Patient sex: F
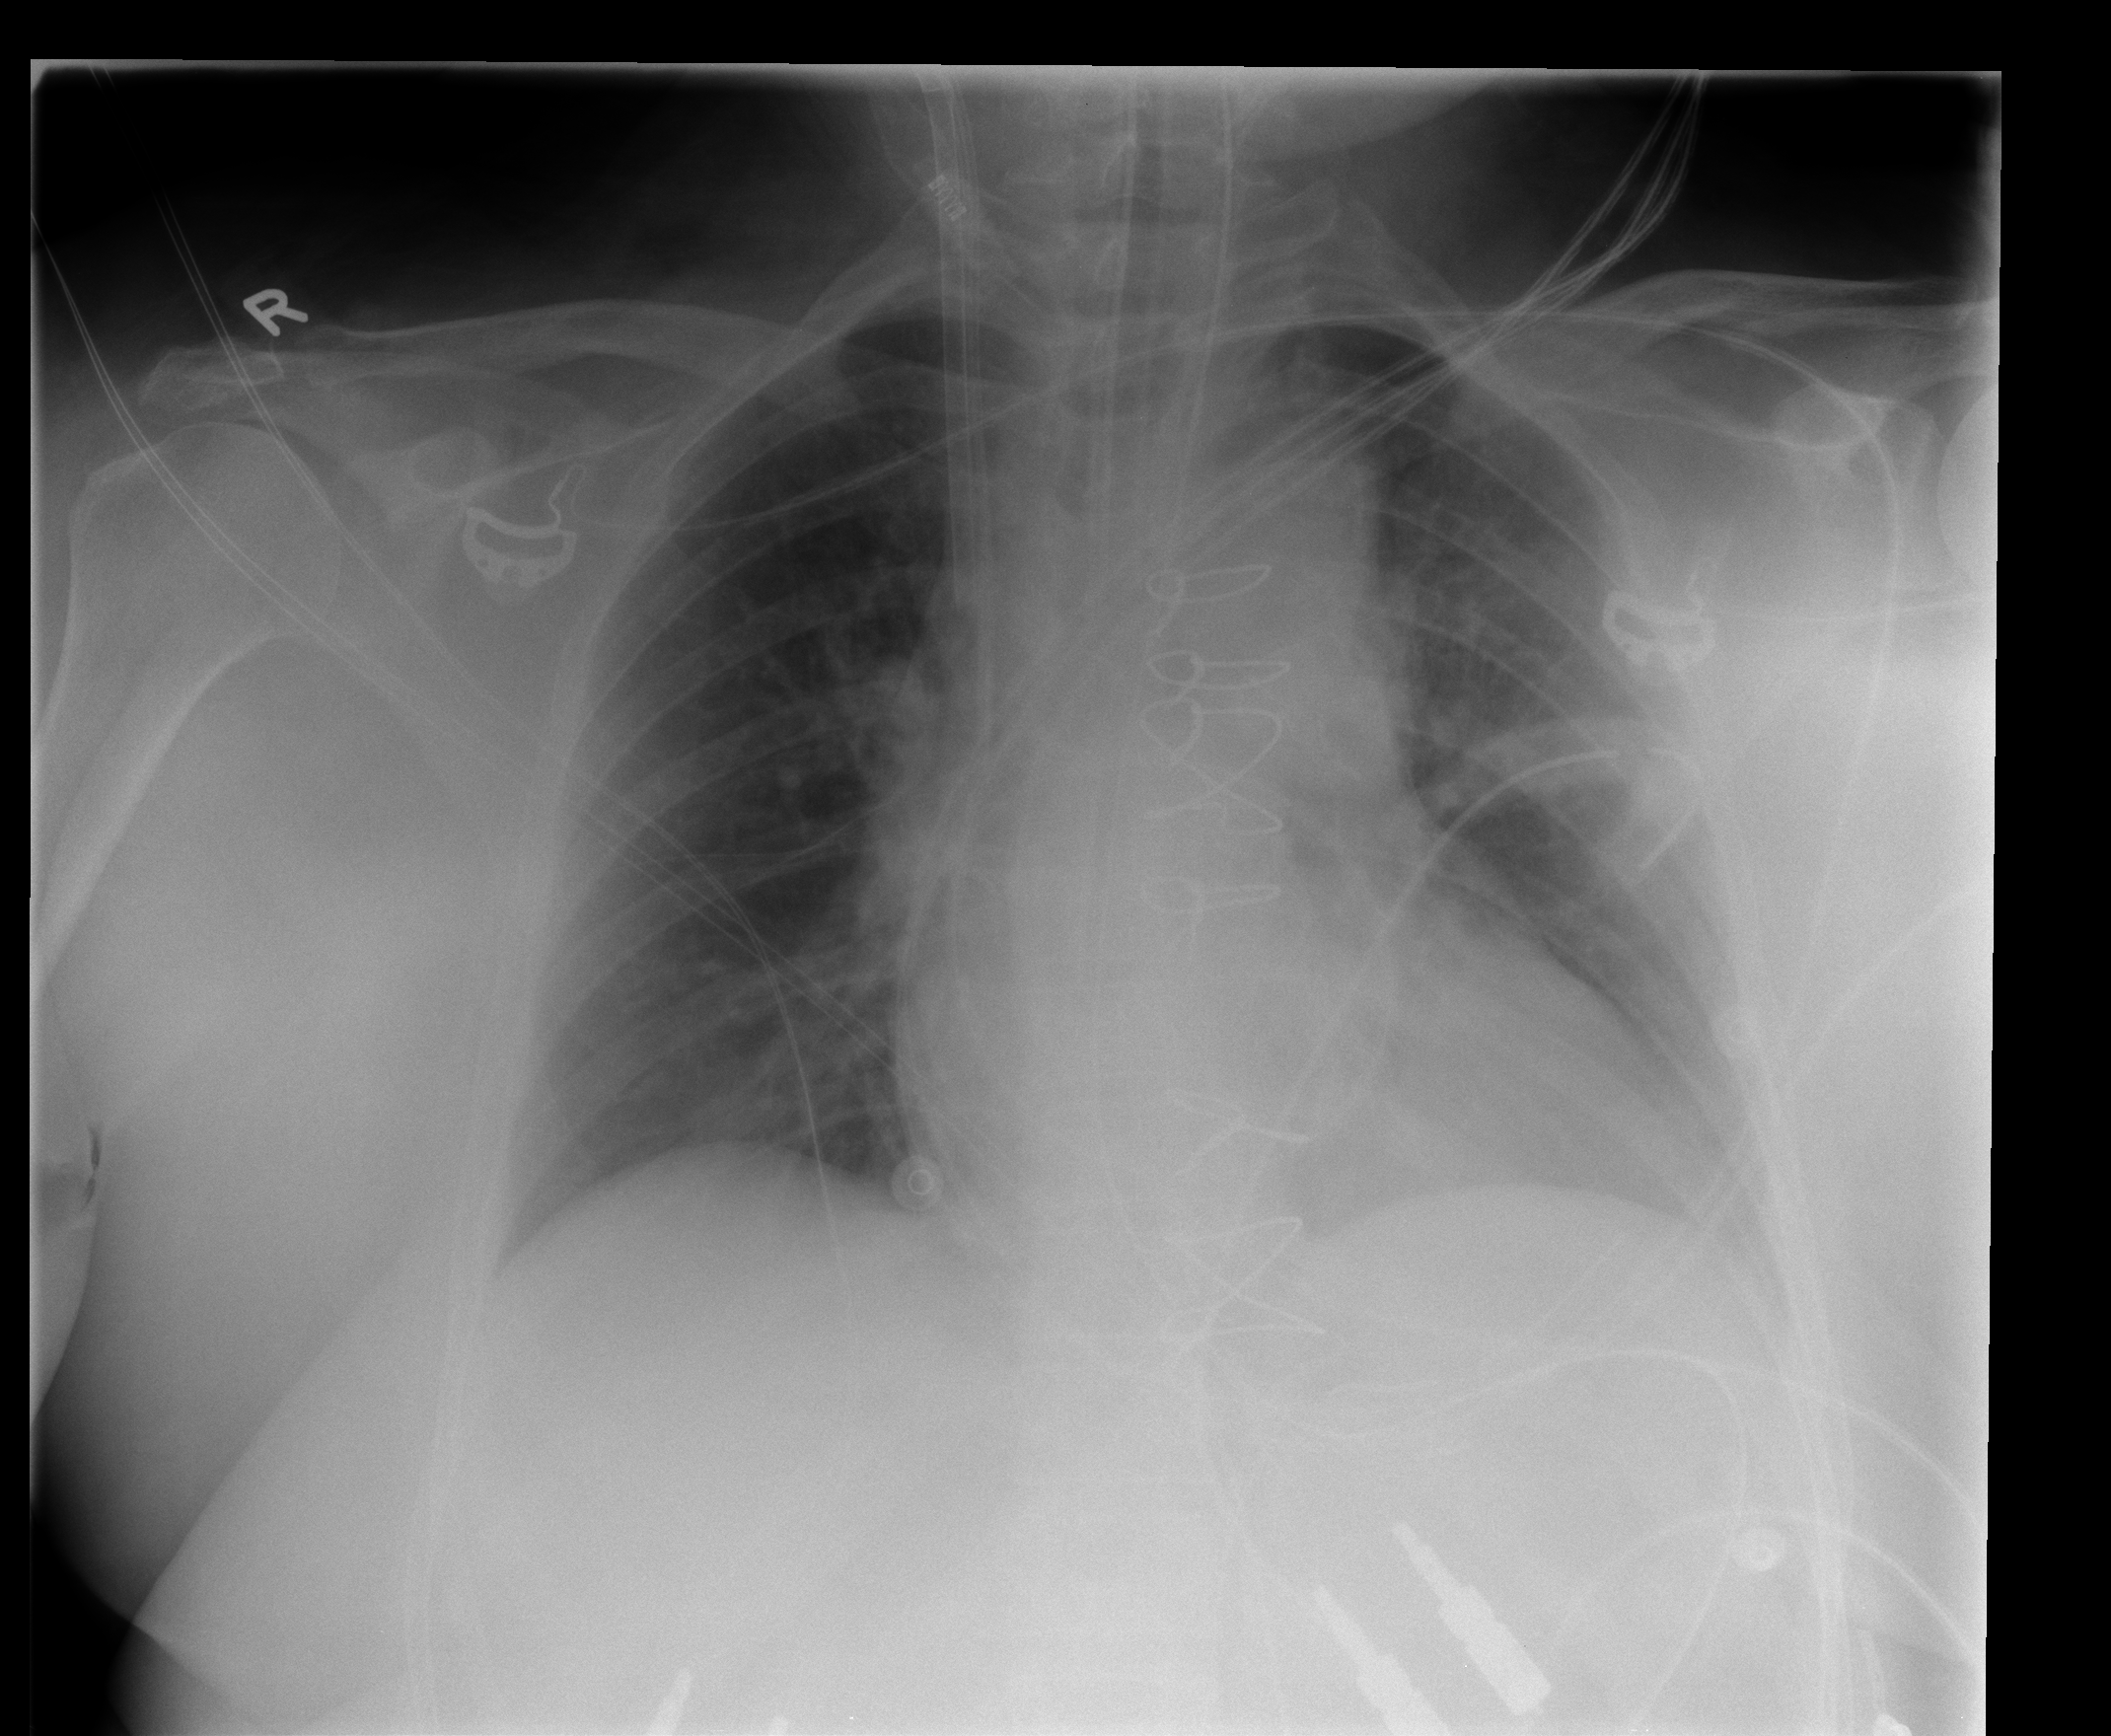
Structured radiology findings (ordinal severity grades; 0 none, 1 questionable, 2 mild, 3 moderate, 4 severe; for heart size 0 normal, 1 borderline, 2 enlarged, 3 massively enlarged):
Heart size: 2
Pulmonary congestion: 1
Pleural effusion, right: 0
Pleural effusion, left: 0
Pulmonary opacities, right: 0
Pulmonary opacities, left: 0
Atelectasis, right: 0
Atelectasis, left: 0